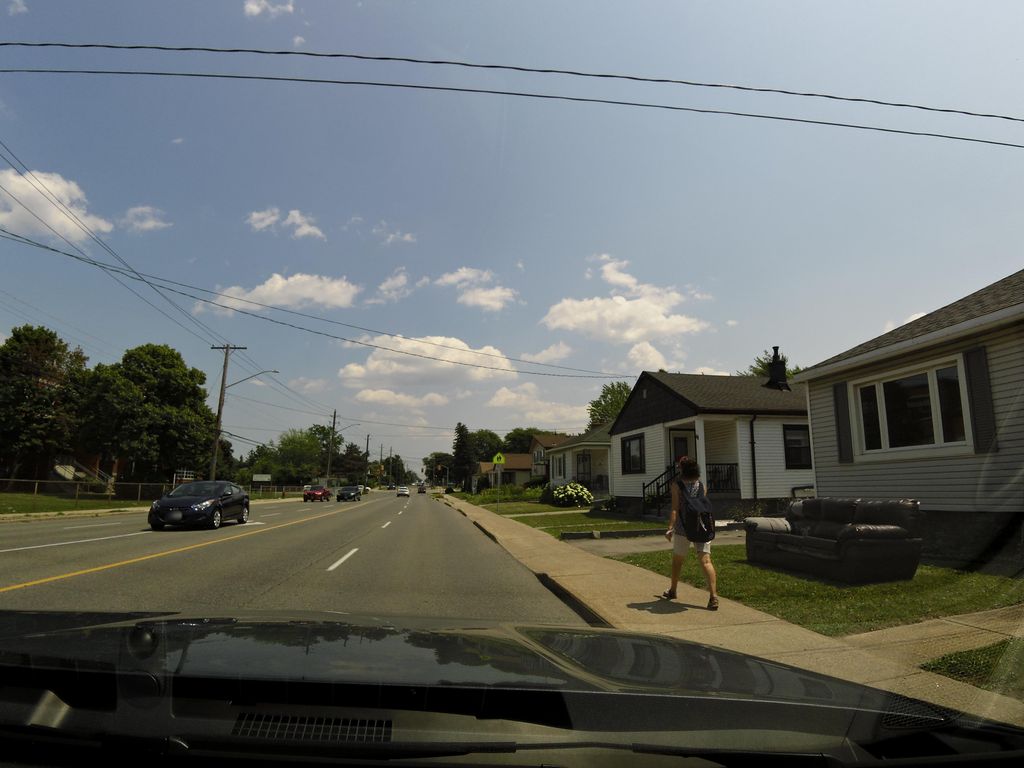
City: hamilton